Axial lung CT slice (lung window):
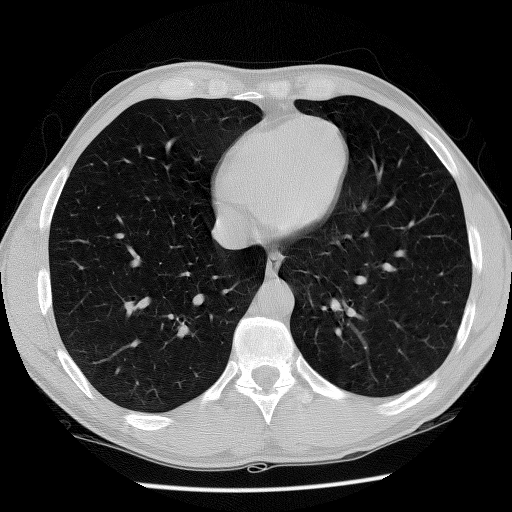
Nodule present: no